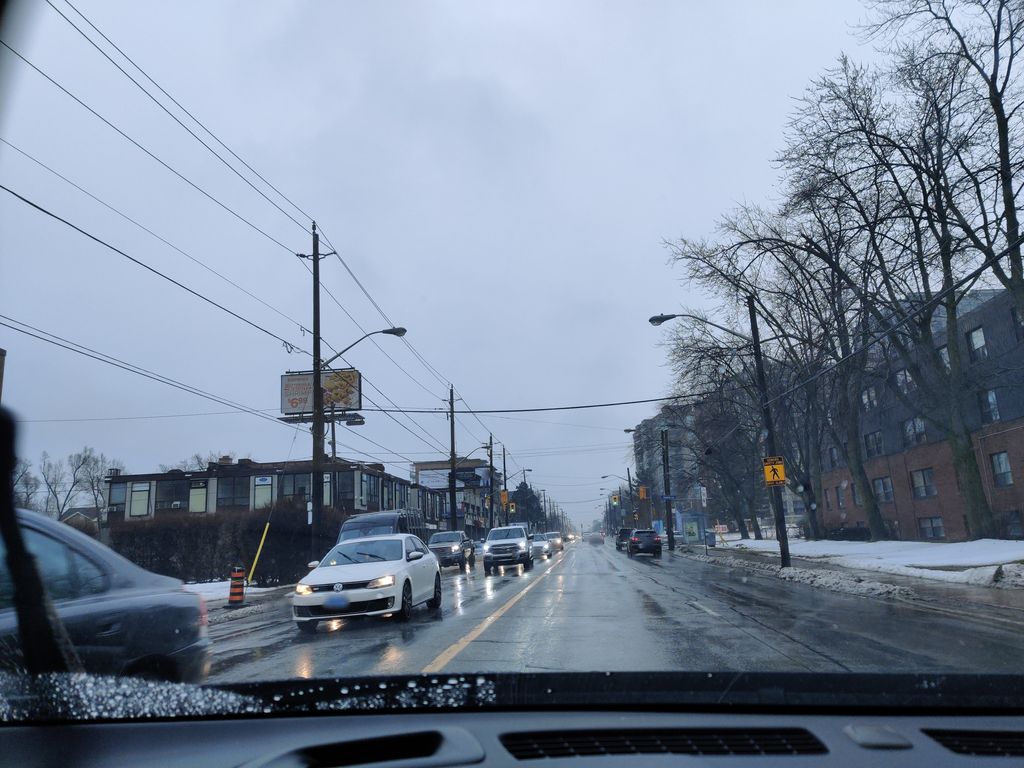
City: toronto